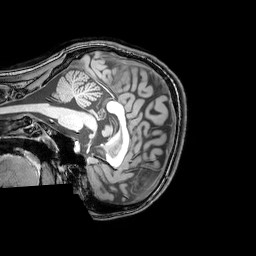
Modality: T1w
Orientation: sagittal
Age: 21
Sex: female
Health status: healthy
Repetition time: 0.081 s
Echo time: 0.037 s